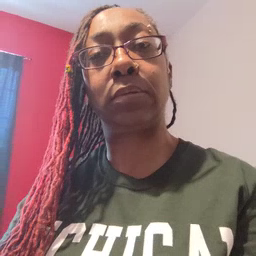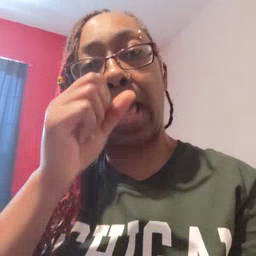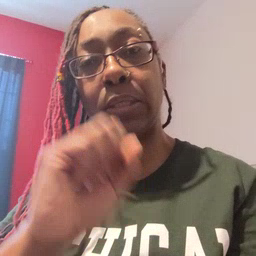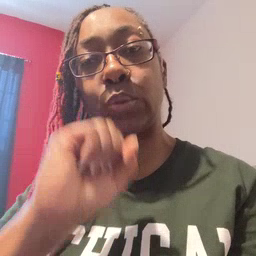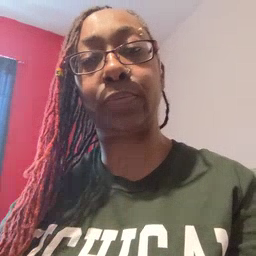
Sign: icecream